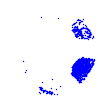
Particle: proton